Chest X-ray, AP view. Patient: 59 years old, sex F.
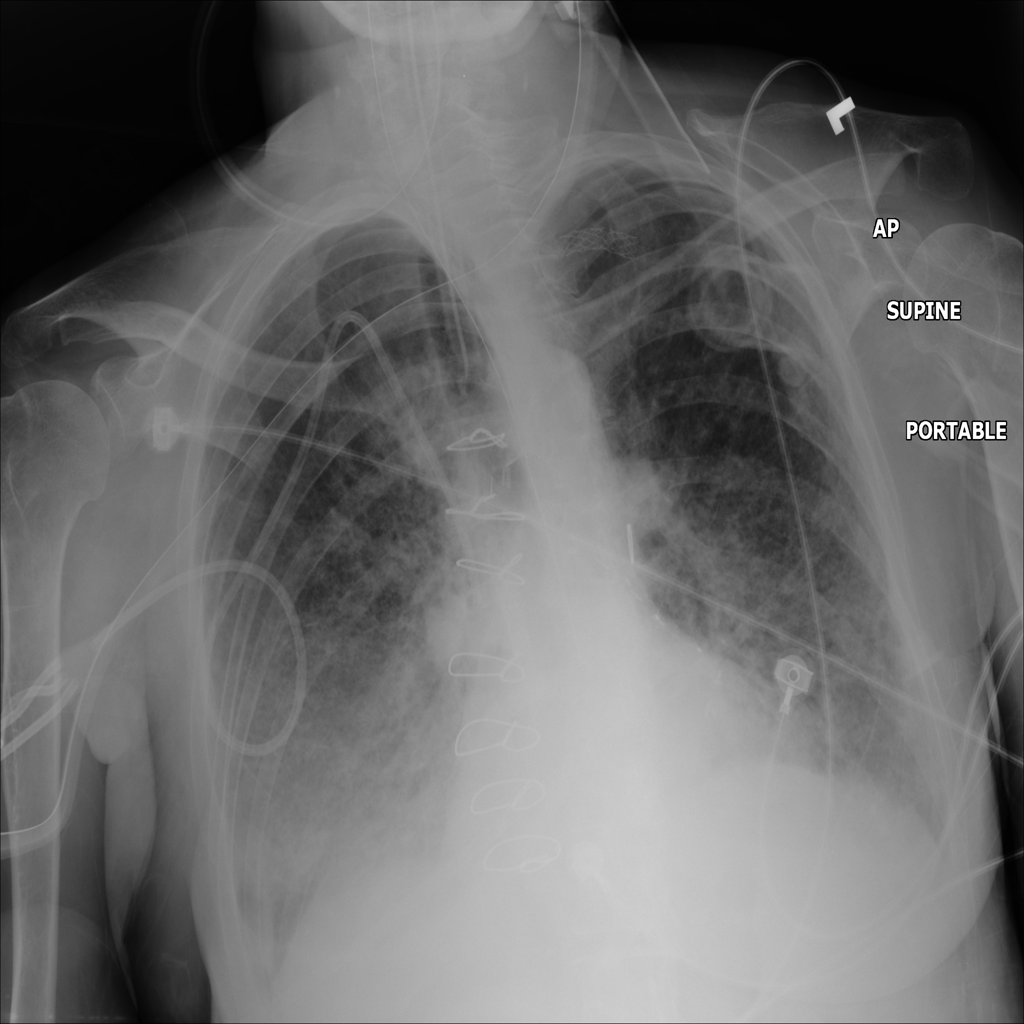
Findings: Infiltration